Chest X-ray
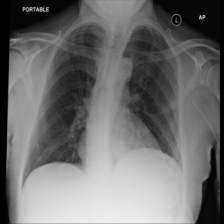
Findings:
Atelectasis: negative
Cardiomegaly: negative
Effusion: negative
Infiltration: negative
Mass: negative
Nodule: negative
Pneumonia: negative
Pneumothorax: negative
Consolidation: negative
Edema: negative
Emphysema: negative
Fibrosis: negative
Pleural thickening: negative
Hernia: negative